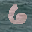
Label: 6